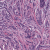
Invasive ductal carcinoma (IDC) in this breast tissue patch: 1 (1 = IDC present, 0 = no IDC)